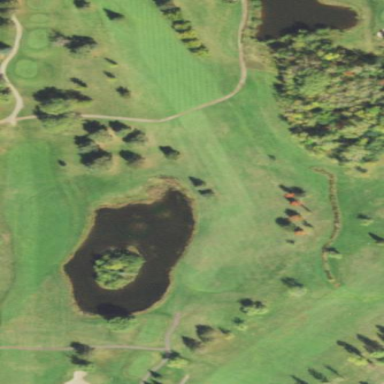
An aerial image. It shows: Golf fairway surrounded by grass.